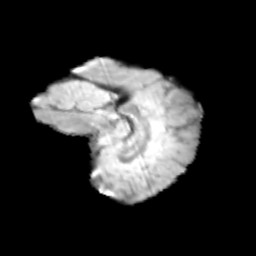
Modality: T2w
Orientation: sagittal
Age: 12
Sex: male
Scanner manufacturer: siemens
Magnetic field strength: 3 T
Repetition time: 3.8 s
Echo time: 0.07 s